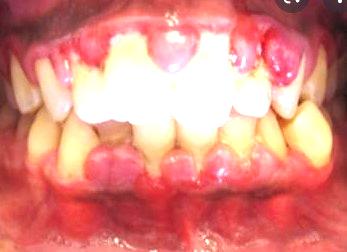
Condition: Gingivitis